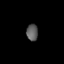
Tissue: lung
Cell type: Epithelial cells
Senescence score: 0.5882
Nuclear area (px): 187
Mean DAPI intensity: 91.353